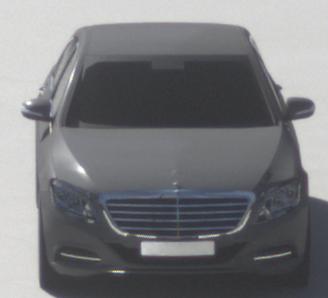
Make: Mercedes-Benz
Model: S 400 HYBRID
Detailed model: S-Class (222) Limousine
Model produced from: 2013/05
Model produced until: 2015/04
Doors: 4
Color: gray
Road condition: dry road
Daytime: morning or afternoon
Contrast: high contrast